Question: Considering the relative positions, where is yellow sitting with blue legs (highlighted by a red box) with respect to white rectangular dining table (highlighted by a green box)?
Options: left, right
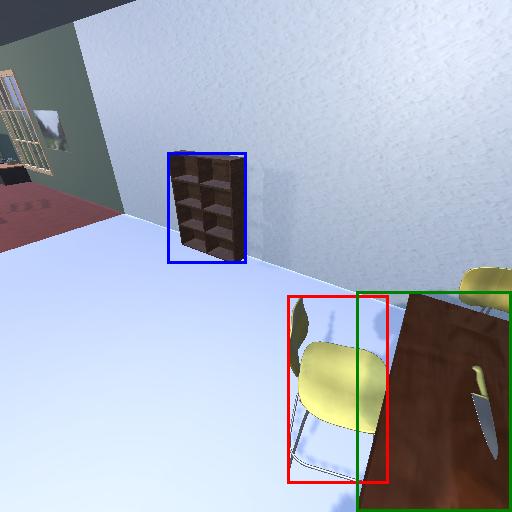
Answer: left